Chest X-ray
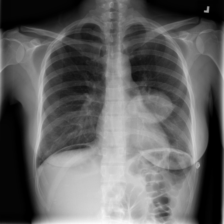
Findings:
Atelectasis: negative
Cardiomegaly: negative
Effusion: negative
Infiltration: negative
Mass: negative
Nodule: negative
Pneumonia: negative
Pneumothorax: negative
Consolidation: negative
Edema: negative
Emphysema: negative
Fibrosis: negative
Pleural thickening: negative
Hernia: negative